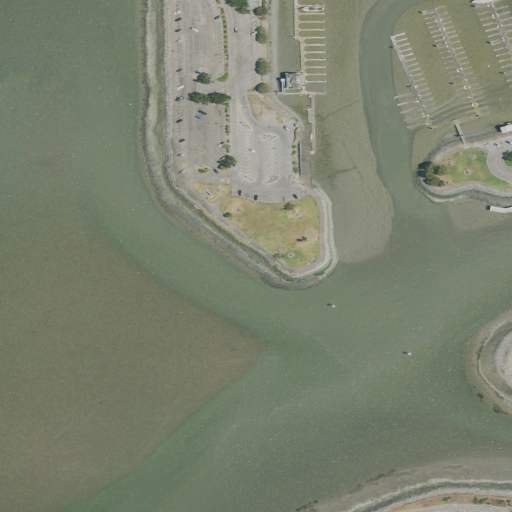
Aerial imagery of cape in California named Mulford Point containing open water, high intensity development, medium intensity development, barren land, and low intensity development